Question: Azure Function HttpTrigger default use 'code' parameter with token code, e.g: 'https://xxx.azurewebsites.net/api/xxxHttpTriggerCSharp?code=)#&)@^$^@#)'
How can I replace 'code' name by 'token' like:
'https://xxx.azurewebsites.net/api/xxxHttpTriggerCSharp?token=)#&)@^$^@#)'

The situation I met:
A service also uses the code parameter, which leads to conflicts in authentication.
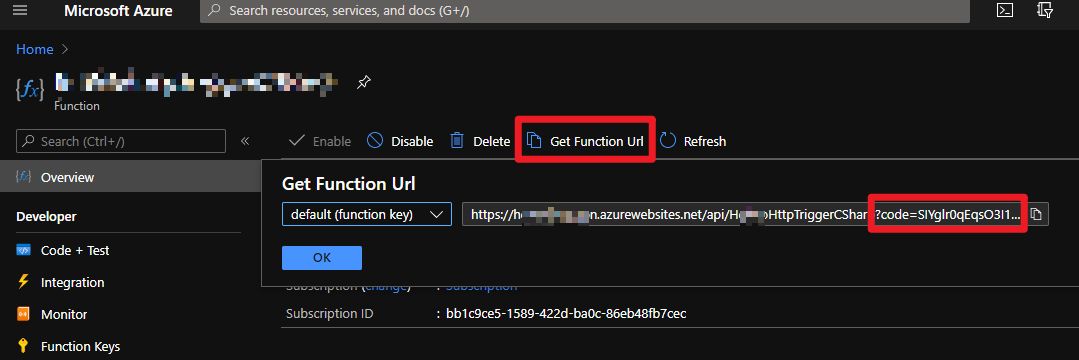
Answer: I think it is no possible. If you have an authentication type like 'function', then you need to give the function key. 'code=' is by design, I think your requirement is impossible.
If you don't want to use the authentication type, you can set the authentication type to anonymous(If you use script language, you can set it in the functin.json. If you use language that needs to be compiled, you can set it in the declaration part).